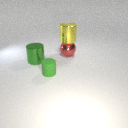
small green rubber cylinder in front of large red metal sphere